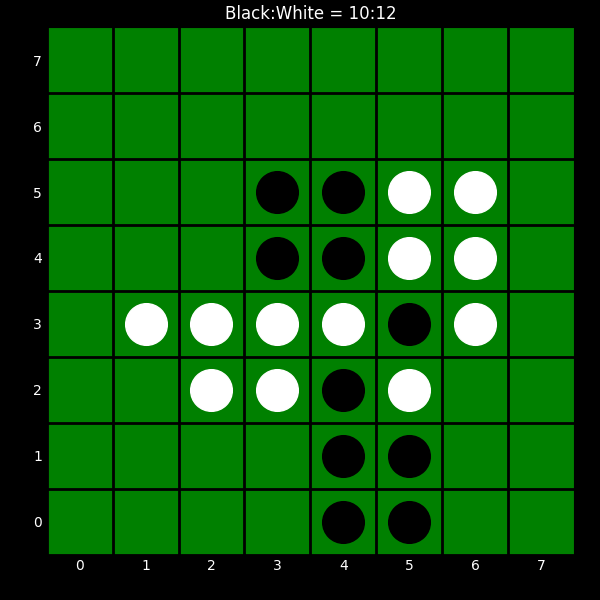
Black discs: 10
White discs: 12